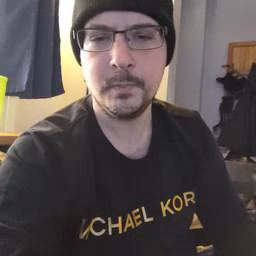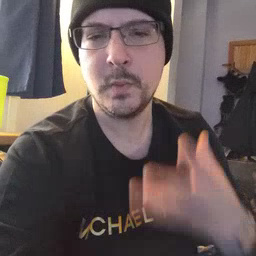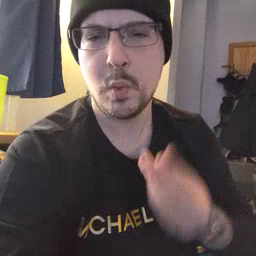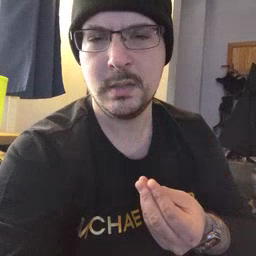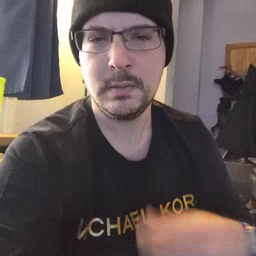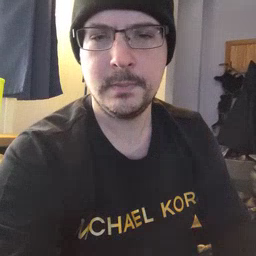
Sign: wet